Question: I am currently designing a database for a library a project for my database class. Below is the ER diagram so you can see the basic formatting of the database:

I have completed all of the requirements of the assignment, so please don't think that I am asking for someone to do my homework. What I am asking for assistance with is an idea. We can add extra features into this here such as a report generator, entry form, etc. I have added in a report generator to show the most active member/most popular book and an entry form. But I cannot think of anything else I can add into here to increase the usefulness, any suggestion would be appreciated.
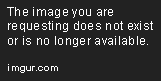
Answer: There are a lot of possibilities:
Popularity can be split by gender, which could be interesting.
You could also work on popularity by address to make a geographical analysis, but if this is a local library you probably won't get much out of that.
Another stat that could be worthwile is the average length of borrow.
But the more interesting reports could be those that combine popularity, popularity by gender, average length of borrow with the catalog attributes... so you could have a view by author, by publisher or by publication year.
That is with the current structure. If you were to add genre or media type (book, magazine, CD, DVD) attributes, you would open up a whole lot of new dimensions.